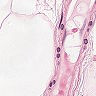
Metastatic tissue present: no